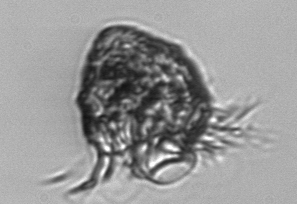
Label: Strombidium_capitatum